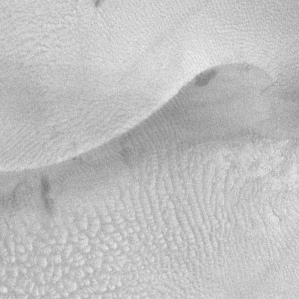
Label: frost